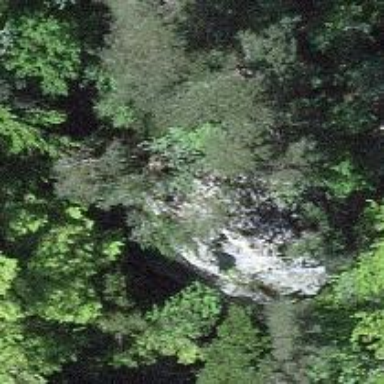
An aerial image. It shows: Natural cliff.